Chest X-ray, PA view. Patient: 57 years old, sex F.
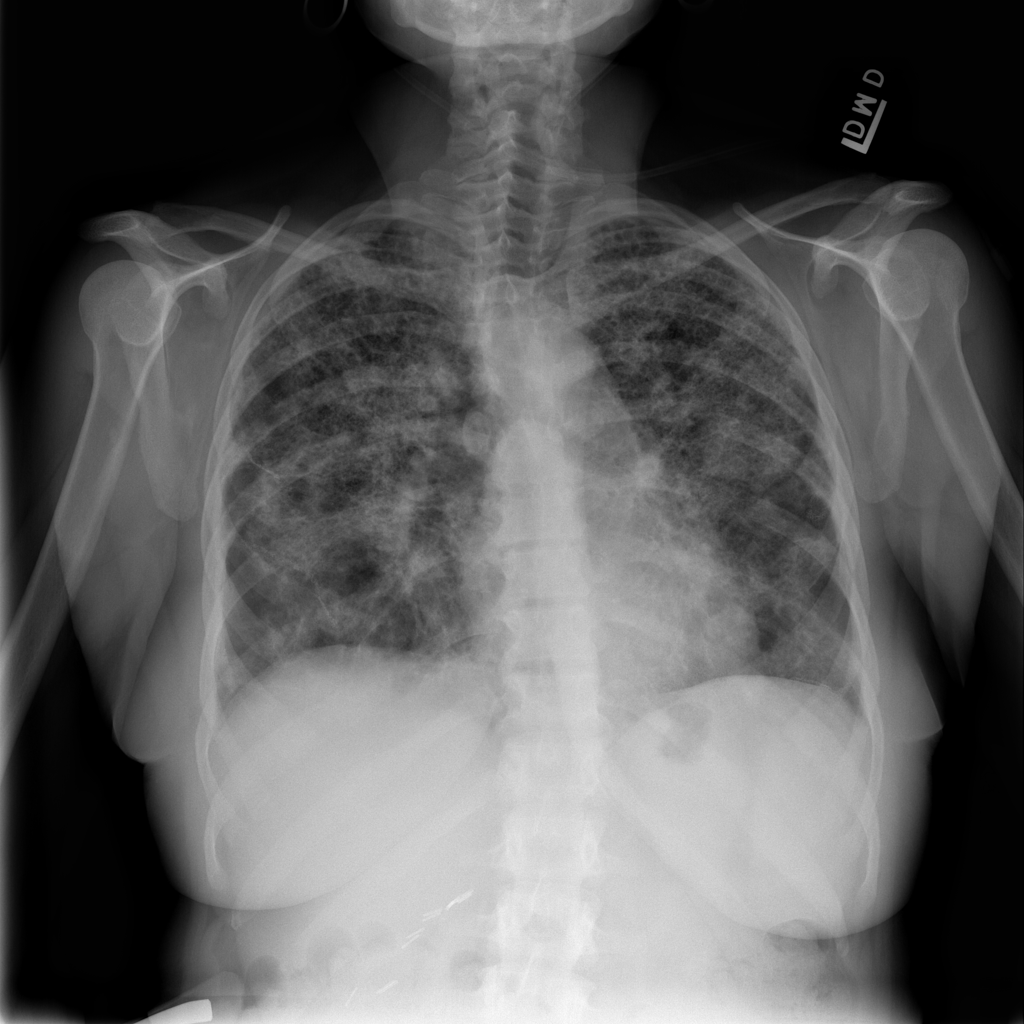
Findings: No Finding